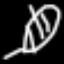
Label: leaf